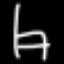
Label: chair